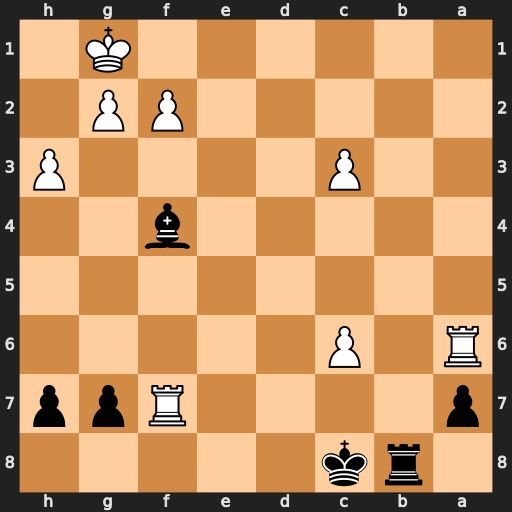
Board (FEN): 1rk5/p4Rpp/R1P5/8/5b2/2P4P/5PP1/6K1
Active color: b
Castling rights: -
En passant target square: -
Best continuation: Rb1#